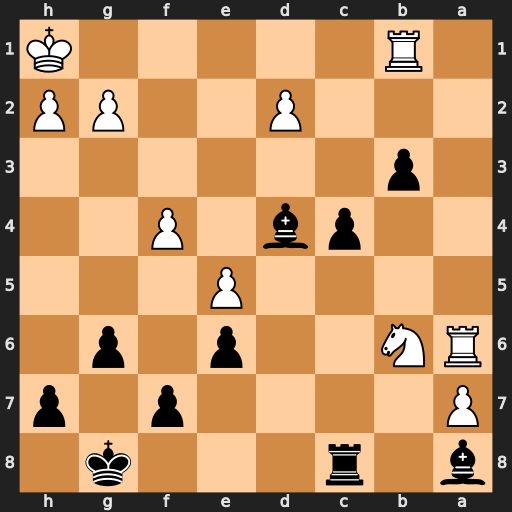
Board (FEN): b1r3k1/P4p1p/RN2p1p1/4P3/2pb1P2/1p6/3P2PP/1R5K
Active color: b
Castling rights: -
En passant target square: -
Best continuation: Rc6 Nxa8 Rxa6 Nc7 Rxa7